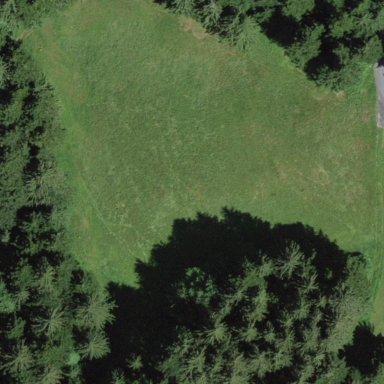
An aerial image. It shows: Beautiful meadow.